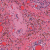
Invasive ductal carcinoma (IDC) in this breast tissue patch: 1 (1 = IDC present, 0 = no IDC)